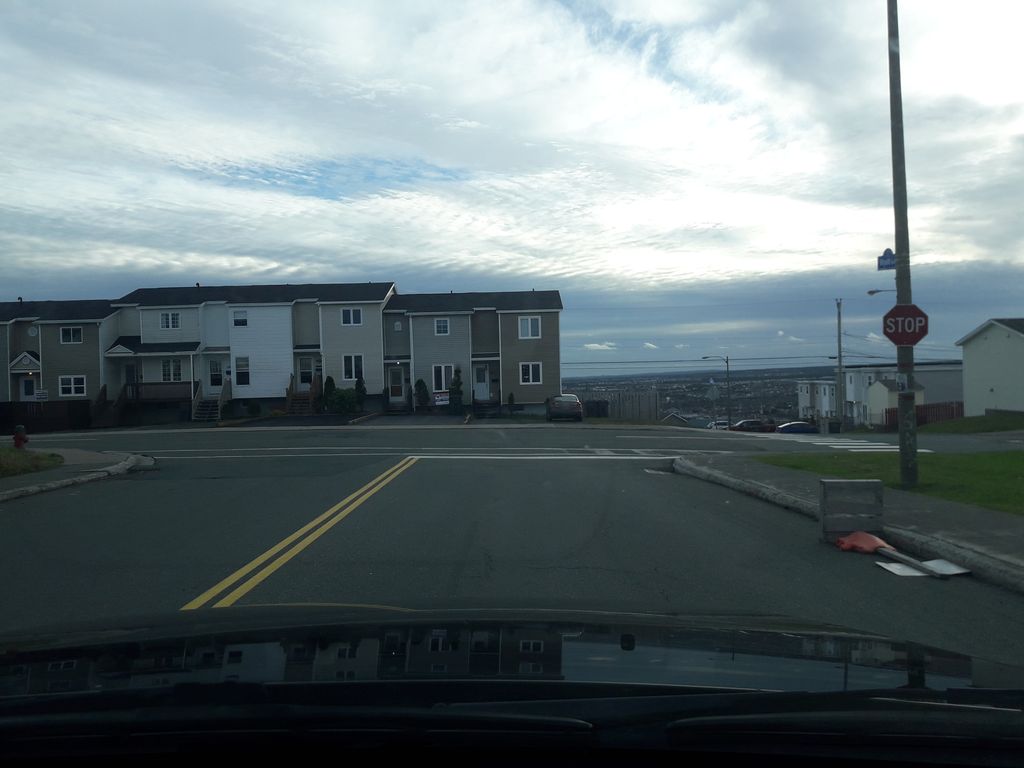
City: st_johns